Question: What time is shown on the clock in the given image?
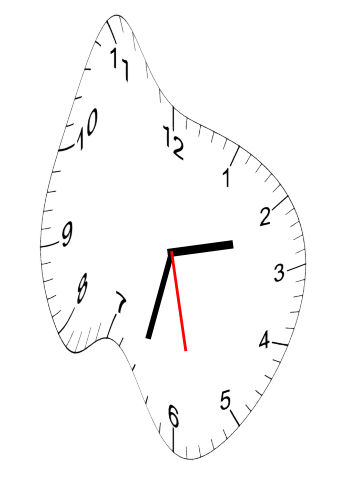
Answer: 02:32:28